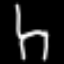
Label: chair